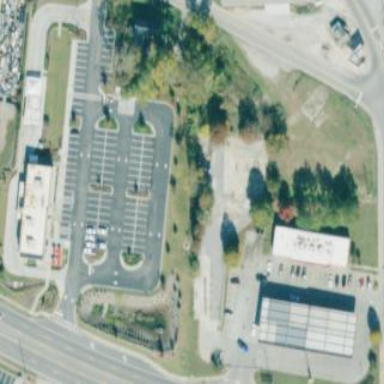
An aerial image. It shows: Retail area.